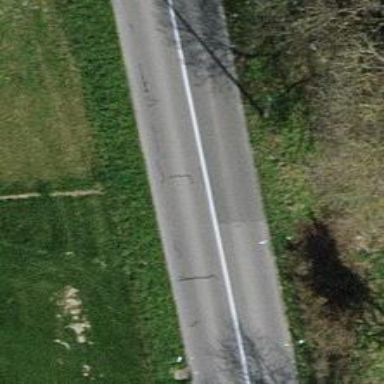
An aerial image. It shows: Secondary road.